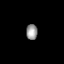
Tissue: skin
Cell type: Myeloid cells
Senescence score: 0.7507
Nuclear area (px): 170
Mean DAPI intensity: 154.006